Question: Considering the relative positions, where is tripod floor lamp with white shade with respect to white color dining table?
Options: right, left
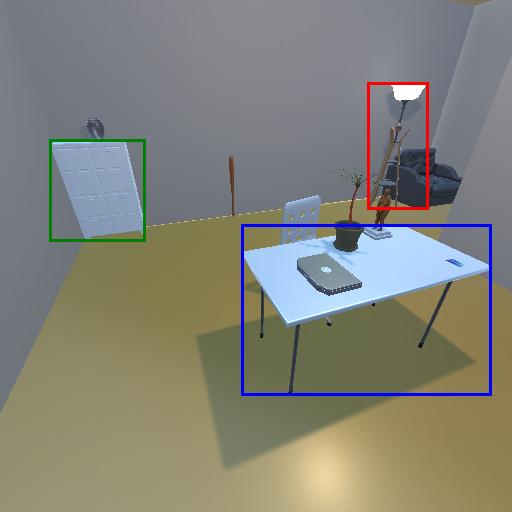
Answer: right